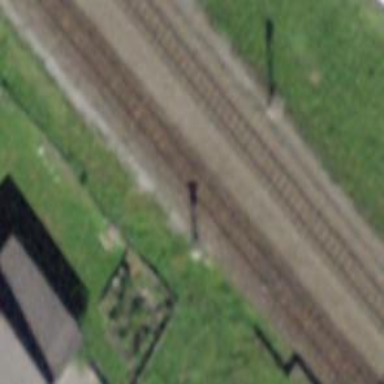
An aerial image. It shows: Railway signal.